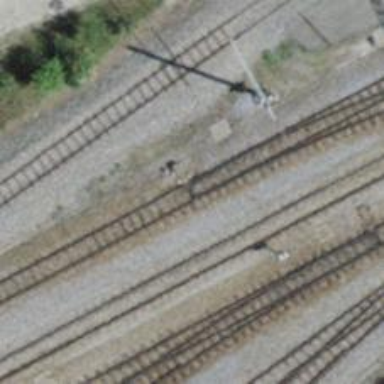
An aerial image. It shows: Railway switch.